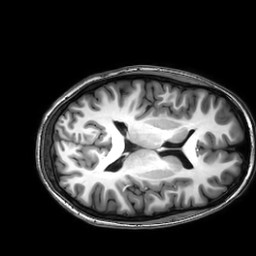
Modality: T1w
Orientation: axial
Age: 20
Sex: female
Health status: healthy
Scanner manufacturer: philips
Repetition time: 0.008328 s
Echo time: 0.00386 s